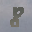
Label: 8